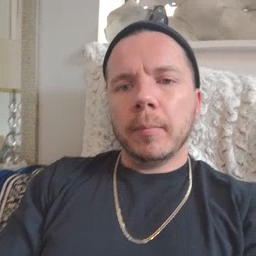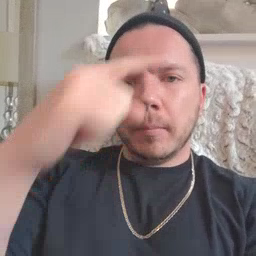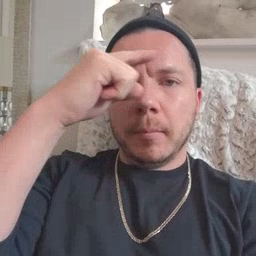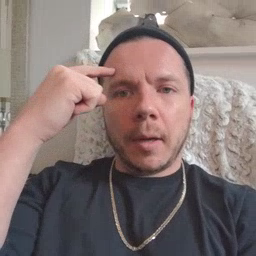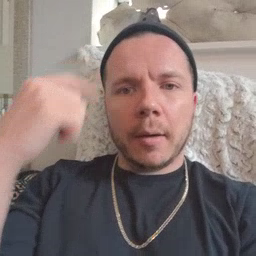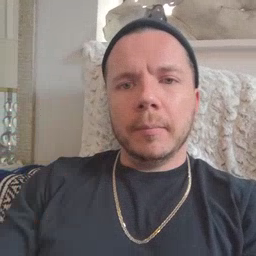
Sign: black